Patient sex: M
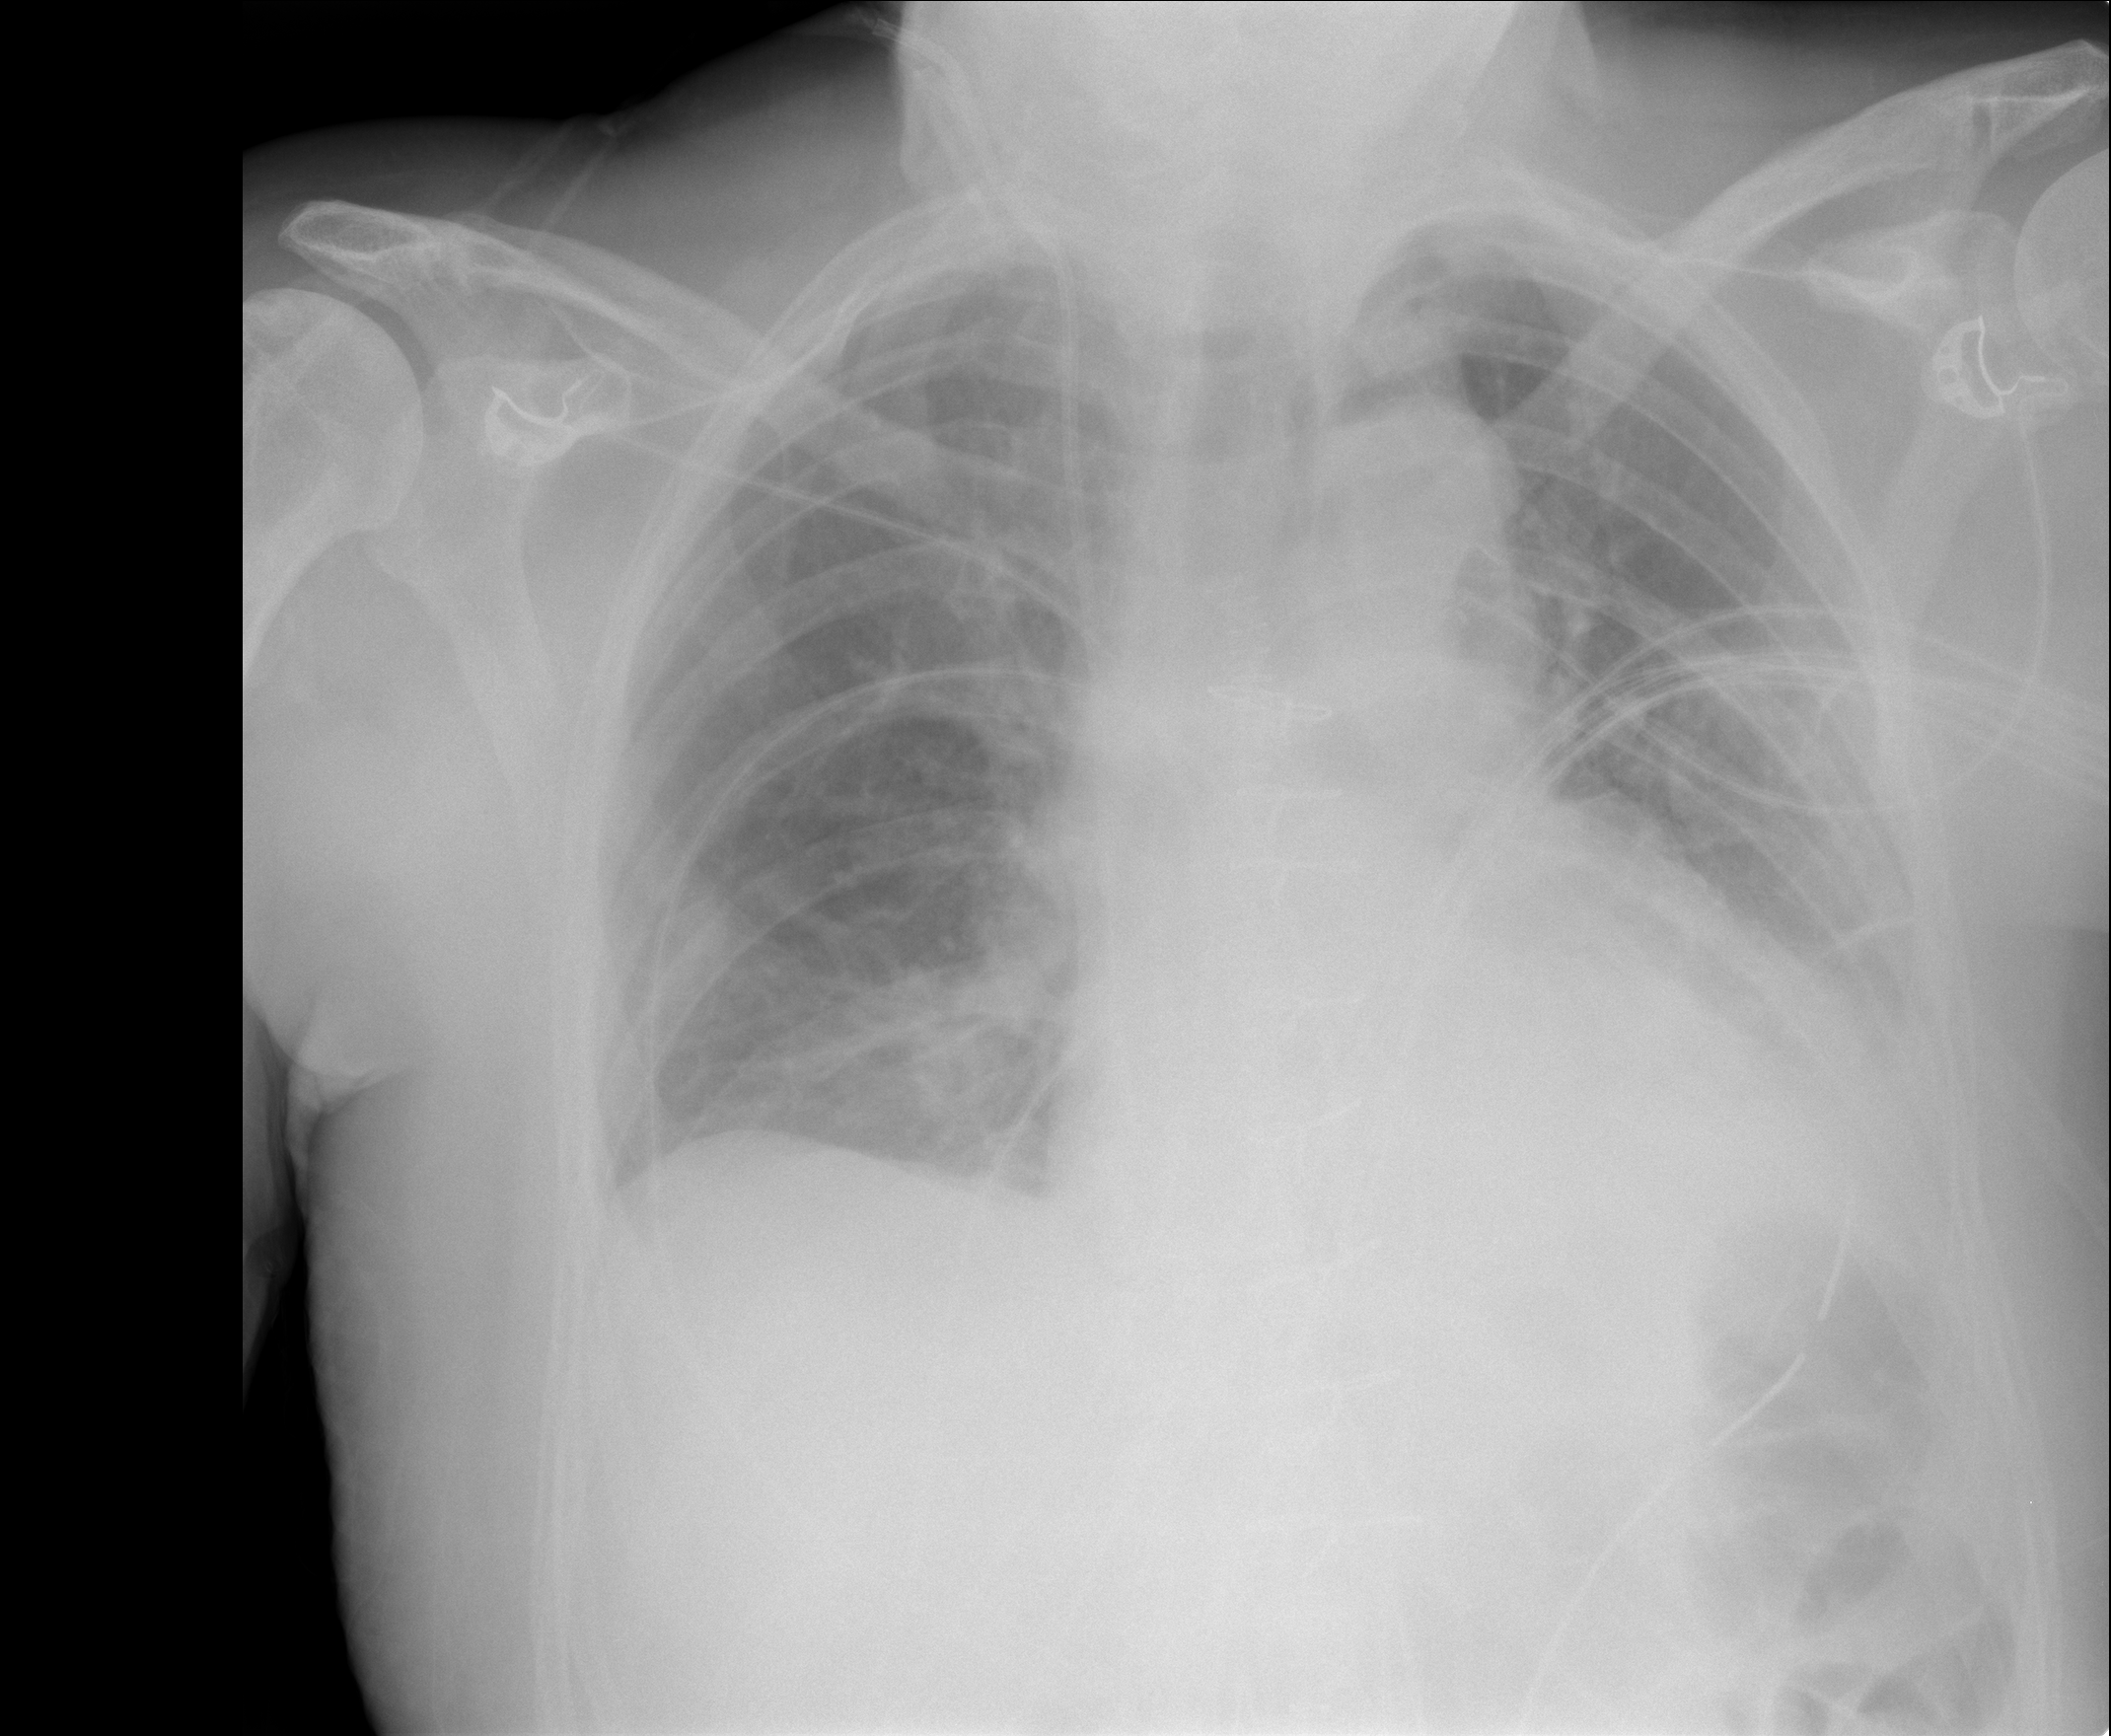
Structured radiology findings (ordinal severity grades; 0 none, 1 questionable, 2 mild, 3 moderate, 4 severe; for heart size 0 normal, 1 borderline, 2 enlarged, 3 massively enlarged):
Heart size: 2
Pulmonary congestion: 1
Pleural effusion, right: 1
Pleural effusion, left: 2
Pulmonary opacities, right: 1
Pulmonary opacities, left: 0
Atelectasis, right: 2
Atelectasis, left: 2